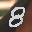
Label: 8